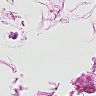
Metastatic tissue present: no